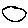
Label: circle